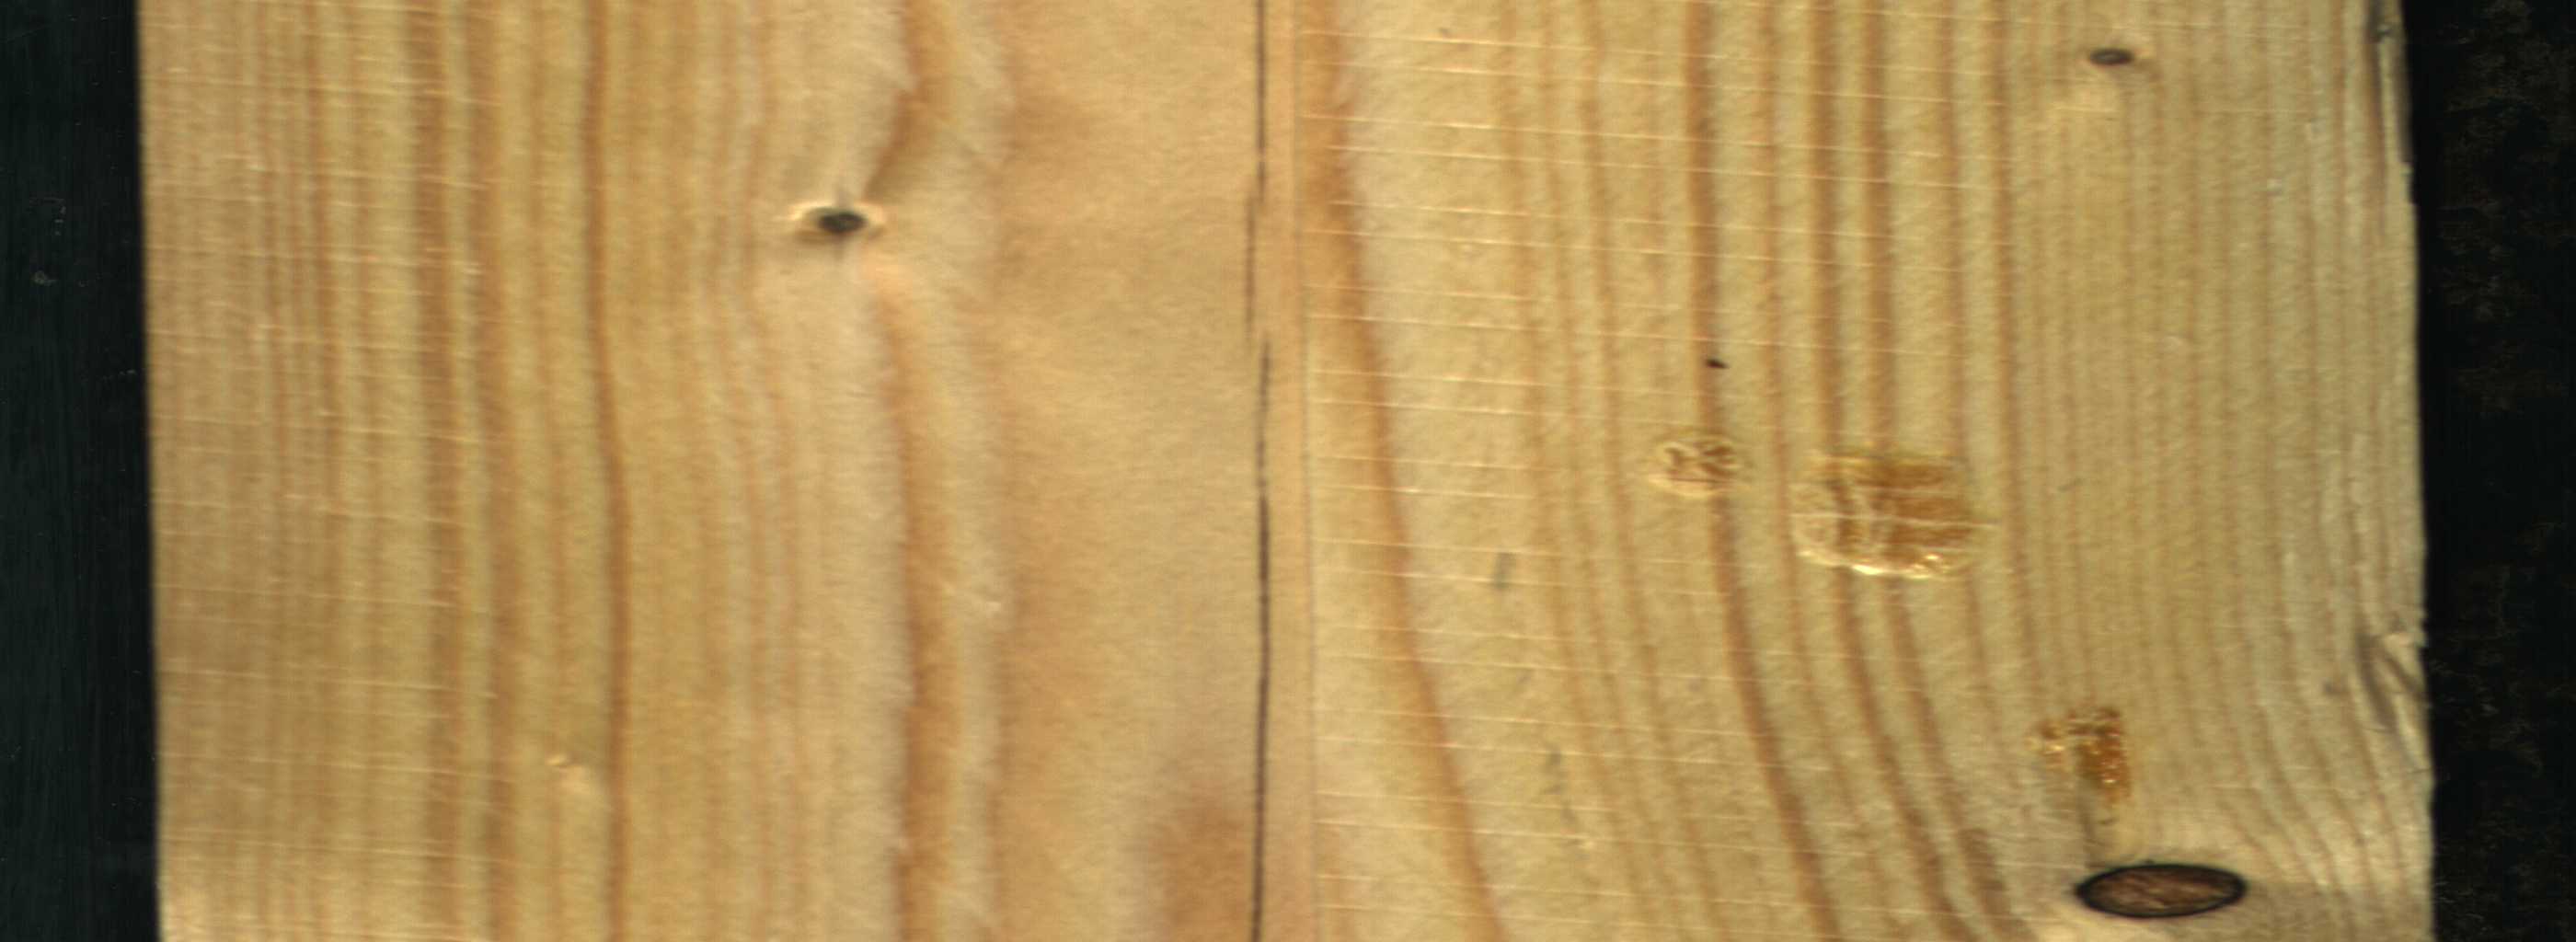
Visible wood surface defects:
resin
resin
resin
Crack
Crack
Dead_Knot
Live_Knot
Live_Knot